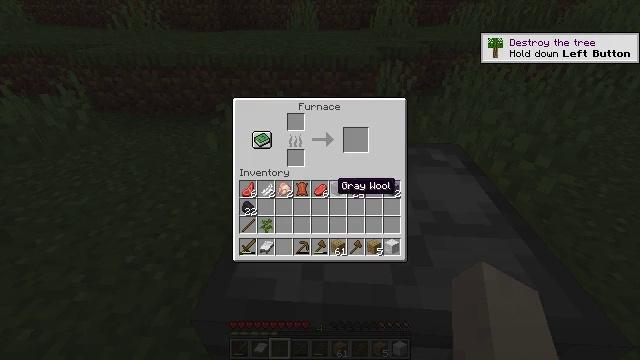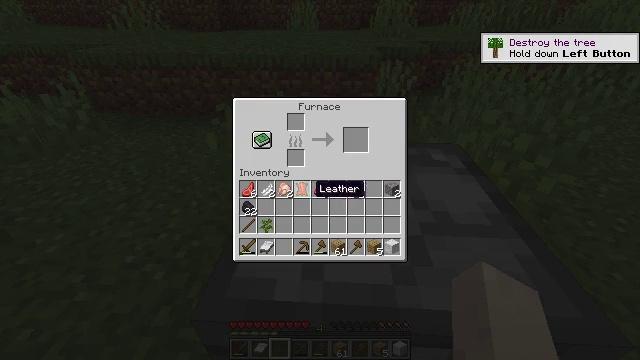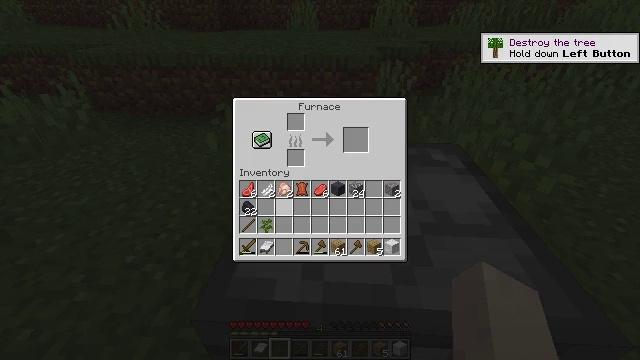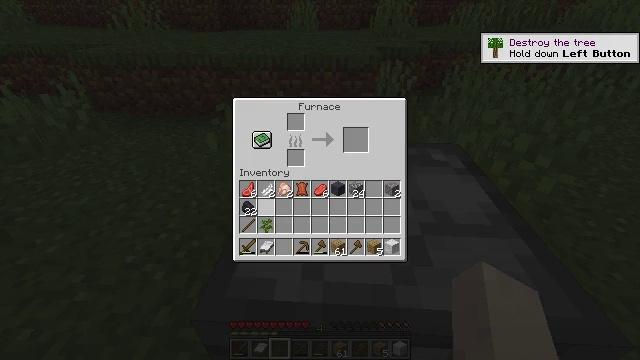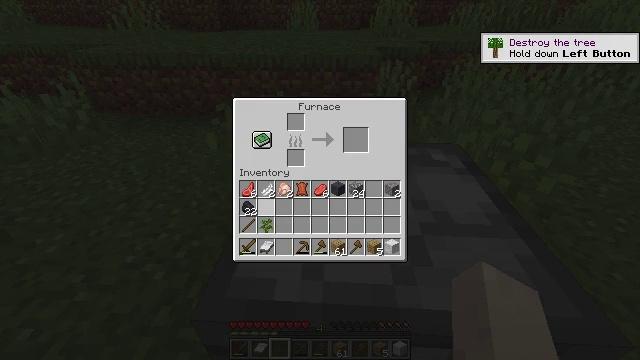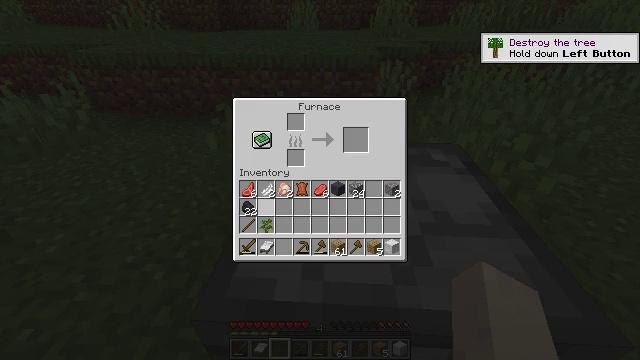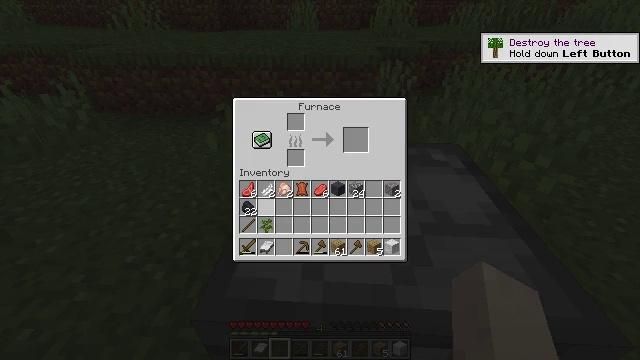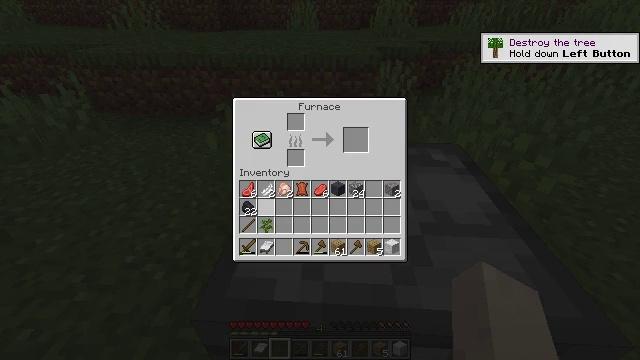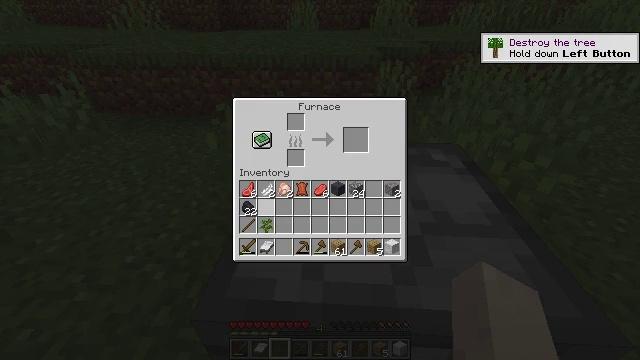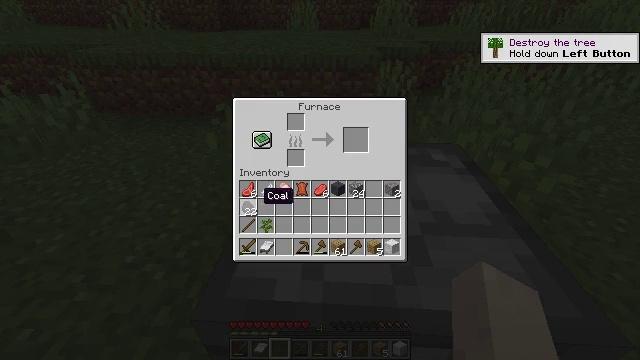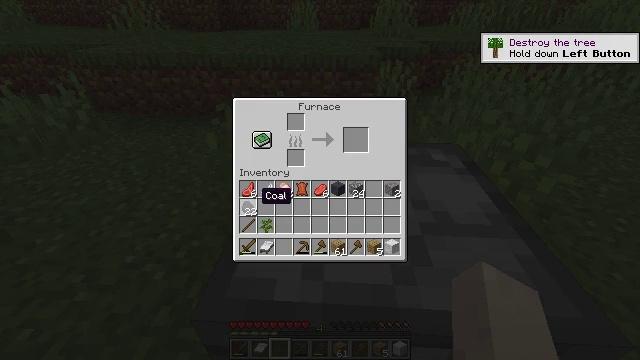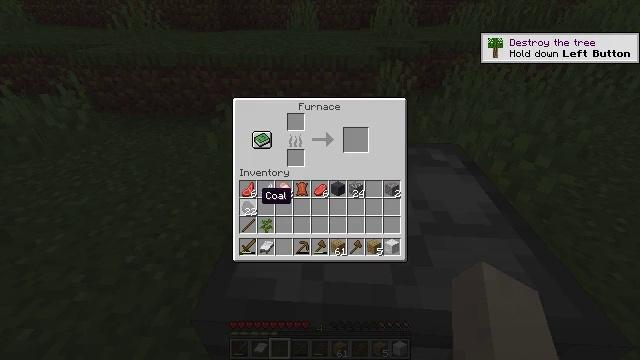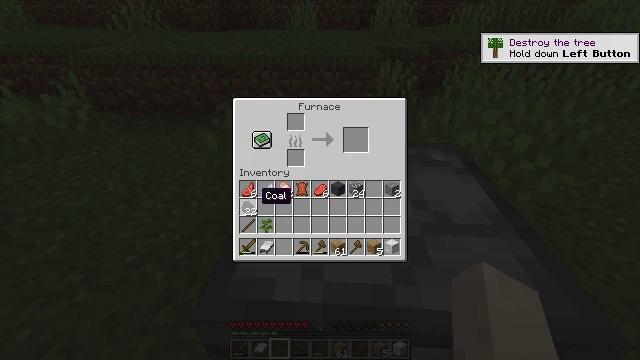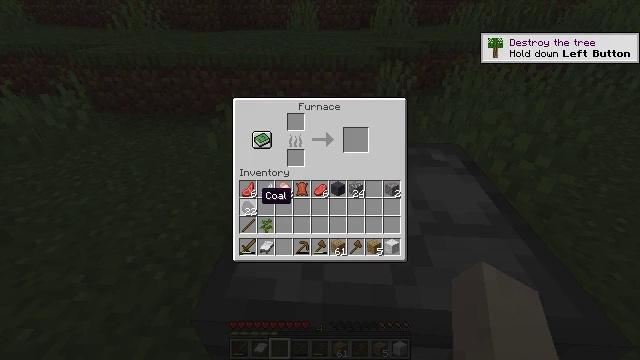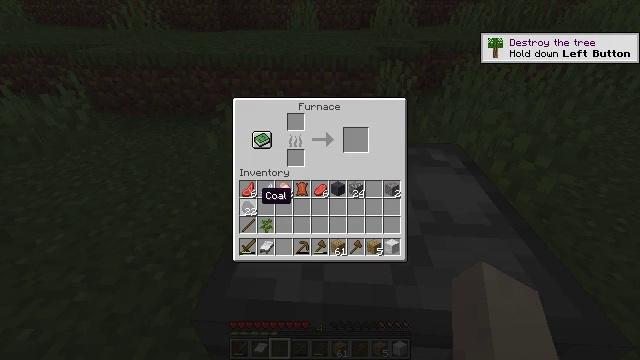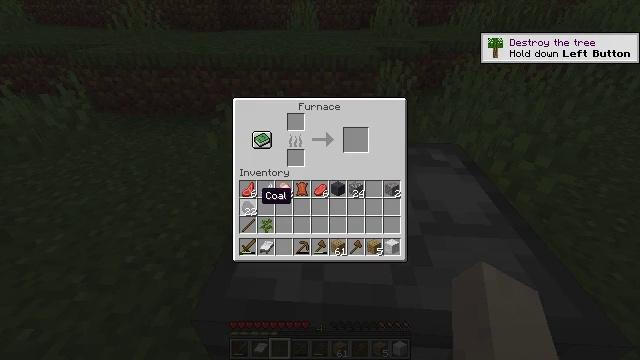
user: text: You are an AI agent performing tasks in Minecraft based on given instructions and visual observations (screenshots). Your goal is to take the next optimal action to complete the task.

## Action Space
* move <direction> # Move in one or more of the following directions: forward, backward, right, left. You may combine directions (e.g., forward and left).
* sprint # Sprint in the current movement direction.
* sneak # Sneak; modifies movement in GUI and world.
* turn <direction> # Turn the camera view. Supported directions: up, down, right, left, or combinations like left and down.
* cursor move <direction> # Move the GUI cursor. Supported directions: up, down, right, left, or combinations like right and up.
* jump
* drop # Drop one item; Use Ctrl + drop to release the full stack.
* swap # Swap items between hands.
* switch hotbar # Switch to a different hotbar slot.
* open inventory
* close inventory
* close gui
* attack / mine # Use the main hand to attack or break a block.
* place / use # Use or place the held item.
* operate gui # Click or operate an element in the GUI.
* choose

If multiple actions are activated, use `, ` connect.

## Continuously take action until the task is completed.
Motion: motion action
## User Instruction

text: Smelt a cooked chicken.
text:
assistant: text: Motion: cursor move left
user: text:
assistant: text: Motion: cursor move left
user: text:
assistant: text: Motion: cursor move left
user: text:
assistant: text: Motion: no_op
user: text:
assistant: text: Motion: no_op
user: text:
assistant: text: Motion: no_op
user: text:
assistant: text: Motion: no_op
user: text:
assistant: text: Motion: no_op
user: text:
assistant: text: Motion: no_op
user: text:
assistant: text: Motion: no_op
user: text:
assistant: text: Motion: no_op
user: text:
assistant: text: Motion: no_op
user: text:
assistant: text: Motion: no_op
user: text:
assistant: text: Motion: no_op
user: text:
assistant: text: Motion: no_op
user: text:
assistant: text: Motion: no_op
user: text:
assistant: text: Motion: operate gui
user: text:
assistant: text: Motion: operate gui
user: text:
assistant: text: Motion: operate gui
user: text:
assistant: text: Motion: no_op
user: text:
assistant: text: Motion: no_op
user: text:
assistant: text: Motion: cursor move up
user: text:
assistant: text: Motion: no_op
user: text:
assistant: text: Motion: no_op
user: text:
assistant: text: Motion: no_op
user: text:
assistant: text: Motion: cursor move right
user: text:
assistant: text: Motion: cursor move right
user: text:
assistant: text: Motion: no_op
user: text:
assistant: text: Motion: no_op
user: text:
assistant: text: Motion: cursor move up